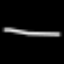
Label: line